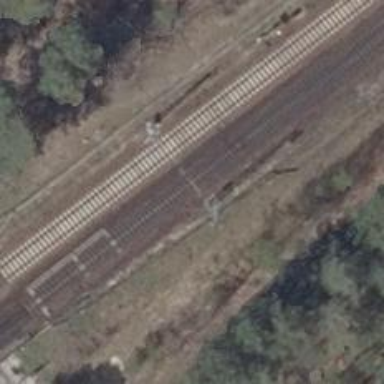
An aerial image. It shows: Milestone along the railway with catenary mast.